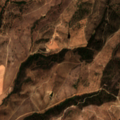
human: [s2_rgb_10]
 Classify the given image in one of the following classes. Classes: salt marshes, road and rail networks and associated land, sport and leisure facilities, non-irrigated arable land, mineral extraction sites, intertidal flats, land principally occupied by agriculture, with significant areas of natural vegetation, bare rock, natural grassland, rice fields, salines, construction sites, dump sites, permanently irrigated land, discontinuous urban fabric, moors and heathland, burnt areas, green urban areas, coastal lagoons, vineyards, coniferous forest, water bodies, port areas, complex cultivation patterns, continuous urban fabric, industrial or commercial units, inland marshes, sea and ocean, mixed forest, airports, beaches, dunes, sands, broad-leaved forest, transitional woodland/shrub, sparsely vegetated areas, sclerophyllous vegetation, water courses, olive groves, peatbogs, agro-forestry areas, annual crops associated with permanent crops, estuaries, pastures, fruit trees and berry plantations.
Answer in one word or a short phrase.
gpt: non-irrigated arable land, broad-leaved forest, transitional woodland/shrub